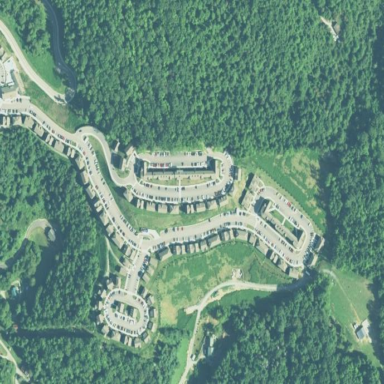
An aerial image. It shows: Residential area with apartments.